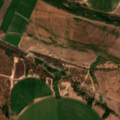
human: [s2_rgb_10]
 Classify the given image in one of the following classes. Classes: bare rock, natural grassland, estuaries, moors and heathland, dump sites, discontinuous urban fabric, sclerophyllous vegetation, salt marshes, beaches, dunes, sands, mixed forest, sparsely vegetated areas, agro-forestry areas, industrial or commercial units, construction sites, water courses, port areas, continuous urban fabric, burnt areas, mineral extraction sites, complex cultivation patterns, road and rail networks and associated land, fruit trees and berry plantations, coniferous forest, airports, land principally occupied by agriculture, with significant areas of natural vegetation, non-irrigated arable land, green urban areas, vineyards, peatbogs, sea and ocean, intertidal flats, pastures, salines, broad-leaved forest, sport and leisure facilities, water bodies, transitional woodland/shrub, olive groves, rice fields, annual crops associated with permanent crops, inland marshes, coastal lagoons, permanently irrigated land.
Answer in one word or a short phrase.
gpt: permanently irrigated land, rice fields, agro-forestry areas, transitional woodland/shrub